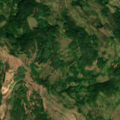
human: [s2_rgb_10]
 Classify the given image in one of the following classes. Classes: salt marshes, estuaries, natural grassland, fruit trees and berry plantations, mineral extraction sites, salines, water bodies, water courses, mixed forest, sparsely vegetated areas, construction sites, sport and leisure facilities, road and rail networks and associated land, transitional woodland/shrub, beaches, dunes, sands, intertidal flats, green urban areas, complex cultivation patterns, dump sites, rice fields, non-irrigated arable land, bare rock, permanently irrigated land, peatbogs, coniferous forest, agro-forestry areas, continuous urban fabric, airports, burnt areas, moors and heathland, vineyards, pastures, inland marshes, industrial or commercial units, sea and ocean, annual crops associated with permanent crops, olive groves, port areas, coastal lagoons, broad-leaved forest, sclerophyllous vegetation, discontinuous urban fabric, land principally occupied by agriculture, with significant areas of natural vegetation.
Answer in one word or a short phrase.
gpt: land principally occupied by agriculture, with significant areas of natural vegetation, broad-leaved forest, natural grassland, transitional woodland/shrub